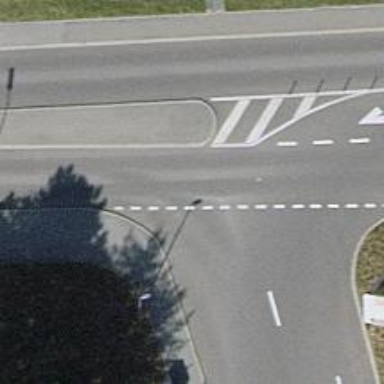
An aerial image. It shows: Tertiary road with asphalt surface and lane for cyclists on both sides.